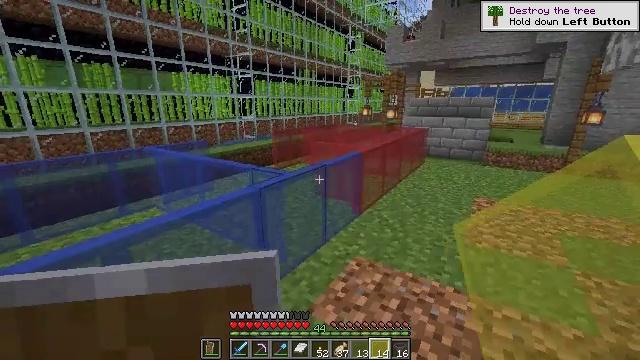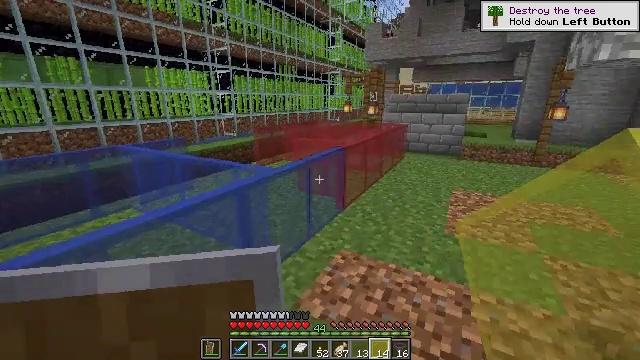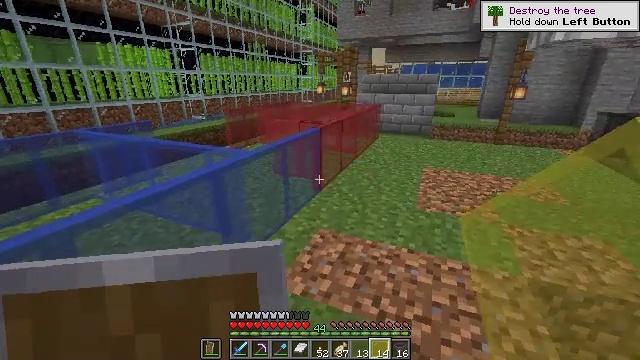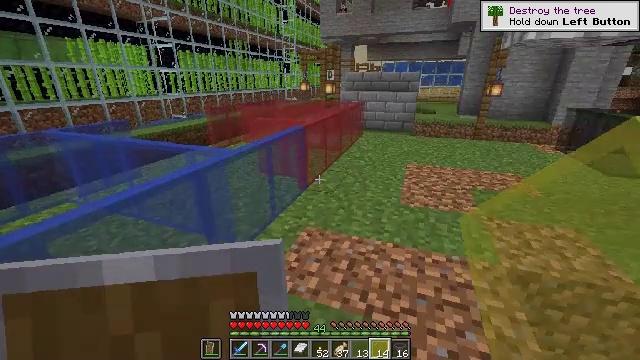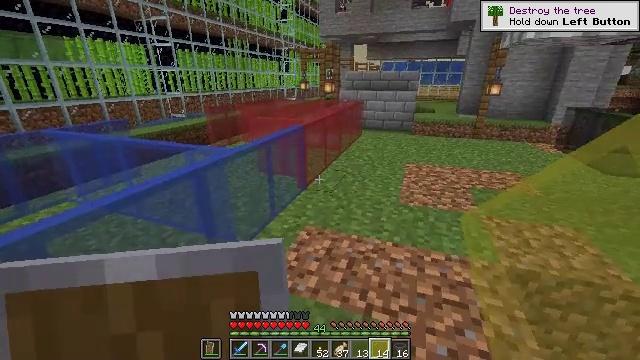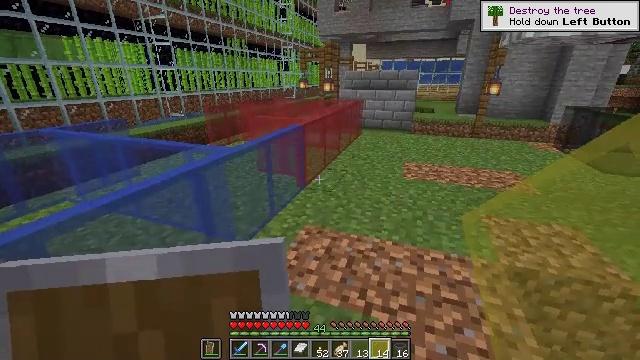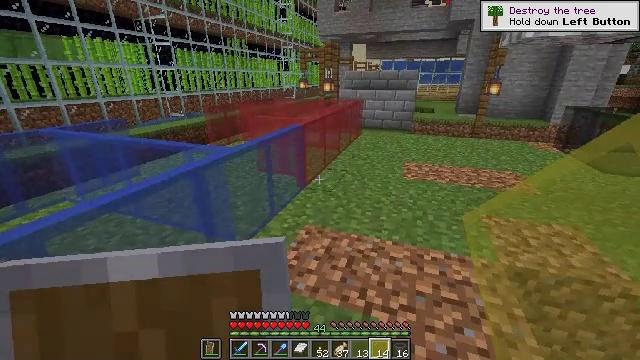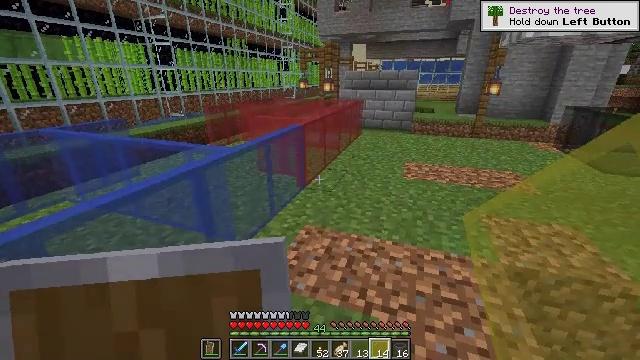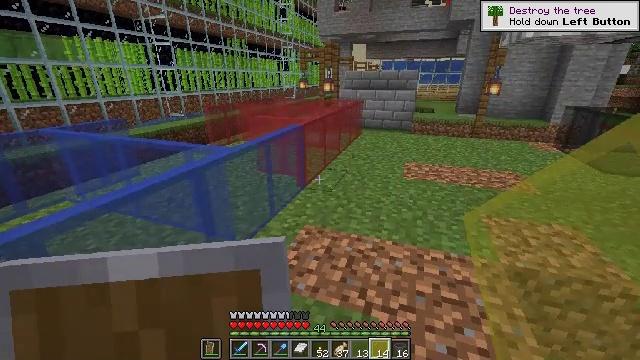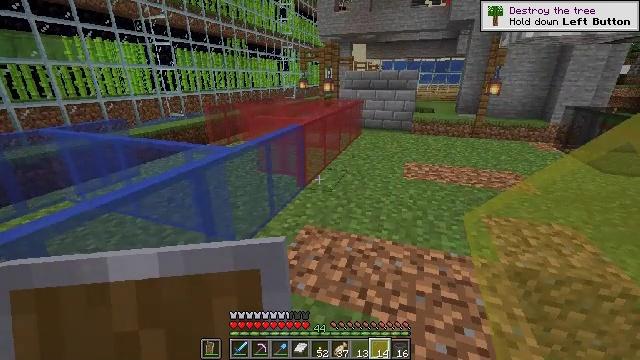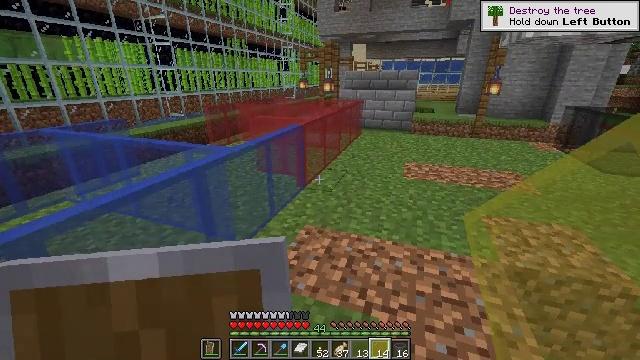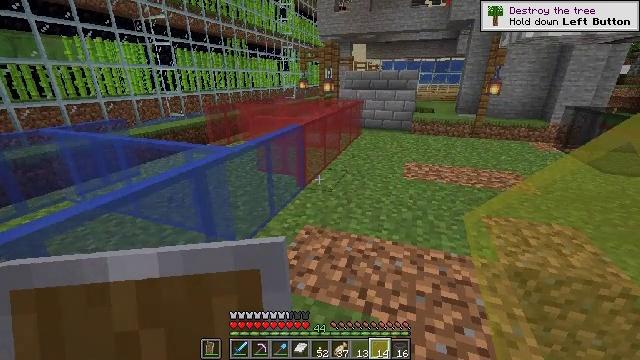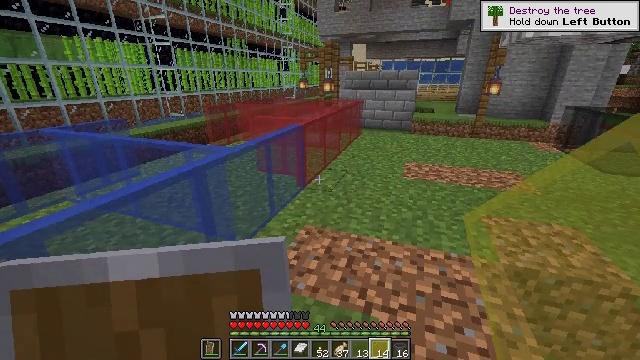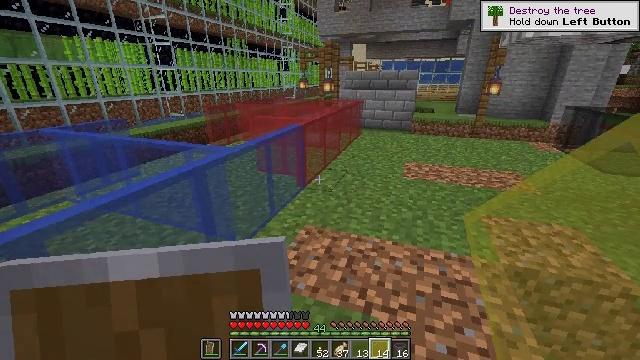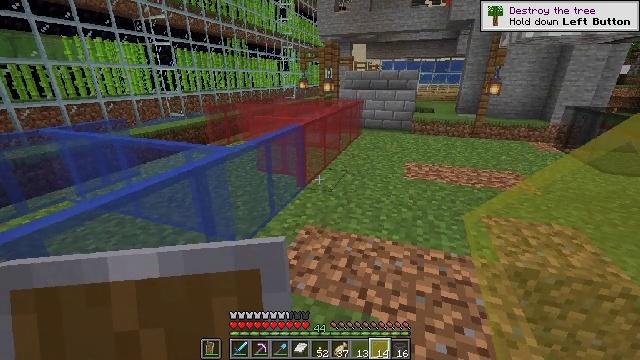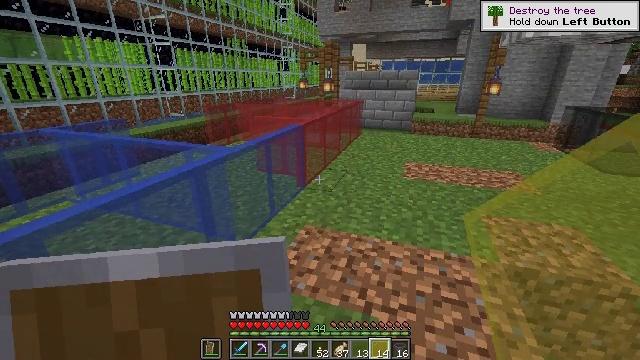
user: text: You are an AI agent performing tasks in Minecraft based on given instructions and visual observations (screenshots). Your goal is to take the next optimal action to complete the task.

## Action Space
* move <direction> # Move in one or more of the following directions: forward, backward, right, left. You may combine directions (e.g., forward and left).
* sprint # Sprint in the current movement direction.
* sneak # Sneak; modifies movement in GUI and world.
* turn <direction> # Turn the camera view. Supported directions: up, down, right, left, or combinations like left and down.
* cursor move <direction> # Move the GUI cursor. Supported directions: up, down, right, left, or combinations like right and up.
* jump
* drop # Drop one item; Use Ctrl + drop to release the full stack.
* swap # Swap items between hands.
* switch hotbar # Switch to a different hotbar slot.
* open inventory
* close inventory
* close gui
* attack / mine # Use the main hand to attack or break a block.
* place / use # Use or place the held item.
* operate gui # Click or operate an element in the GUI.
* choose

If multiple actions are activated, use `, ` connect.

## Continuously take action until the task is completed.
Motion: motion action
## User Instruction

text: Shatter the blue stained glass pane block.
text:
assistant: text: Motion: turn right
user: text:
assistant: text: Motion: turn right and down
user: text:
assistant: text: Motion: turn right
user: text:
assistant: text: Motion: no_op
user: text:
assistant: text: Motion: no_op
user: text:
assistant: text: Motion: no_op
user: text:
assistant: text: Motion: no_op
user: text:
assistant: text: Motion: no_op
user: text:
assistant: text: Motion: no_op
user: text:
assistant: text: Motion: no_op
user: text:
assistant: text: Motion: no_op
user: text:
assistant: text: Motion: no_op
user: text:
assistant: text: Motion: no_op
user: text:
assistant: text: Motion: no_op
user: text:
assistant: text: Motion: no_op
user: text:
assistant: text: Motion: no_op
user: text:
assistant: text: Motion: no_op
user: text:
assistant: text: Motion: no_op
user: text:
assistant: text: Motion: no_op
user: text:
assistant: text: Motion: no_op
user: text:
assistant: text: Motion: no_op
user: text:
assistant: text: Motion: no_op
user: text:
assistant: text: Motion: no_op
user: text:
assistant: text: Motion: no_op
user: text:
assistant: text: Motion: no_op
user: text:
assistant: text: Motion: no_op
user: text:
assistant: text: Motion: no_op
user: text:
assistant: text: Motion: no_op
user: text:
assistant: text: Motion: no_op
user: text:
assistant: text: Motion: no_op